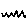
Label: zigzag